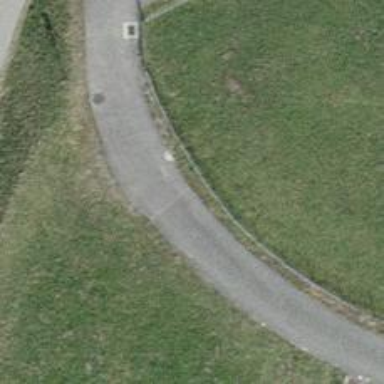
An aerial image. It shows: Well-maintained track road of grade 1.